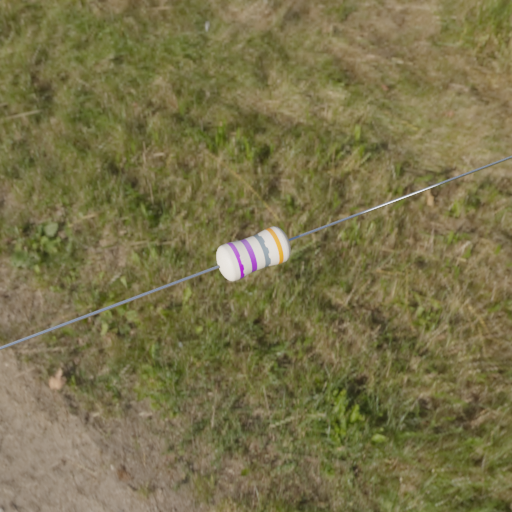
Resistor colour bands (in order): violet, violet, gray, orange